Field crop: maize
Growth stage: 2
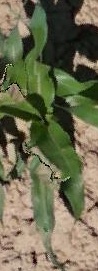
Species: maize